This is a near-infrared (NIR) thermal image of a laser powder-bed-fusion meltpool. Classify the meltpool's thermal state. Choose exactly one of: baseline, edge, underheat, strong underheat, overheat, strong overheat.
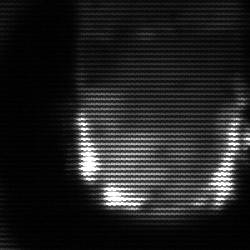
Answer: baseline